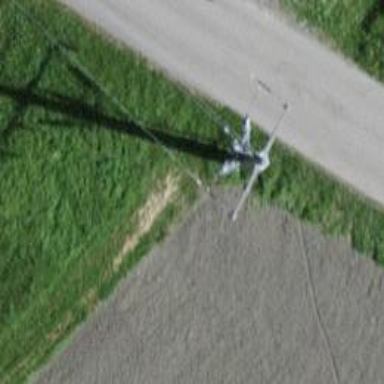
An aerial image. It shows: Power line in the image.